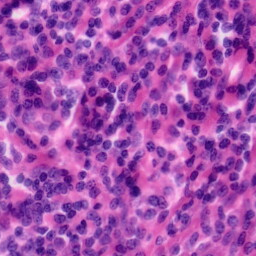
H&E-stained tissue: Tonsil